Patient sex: M
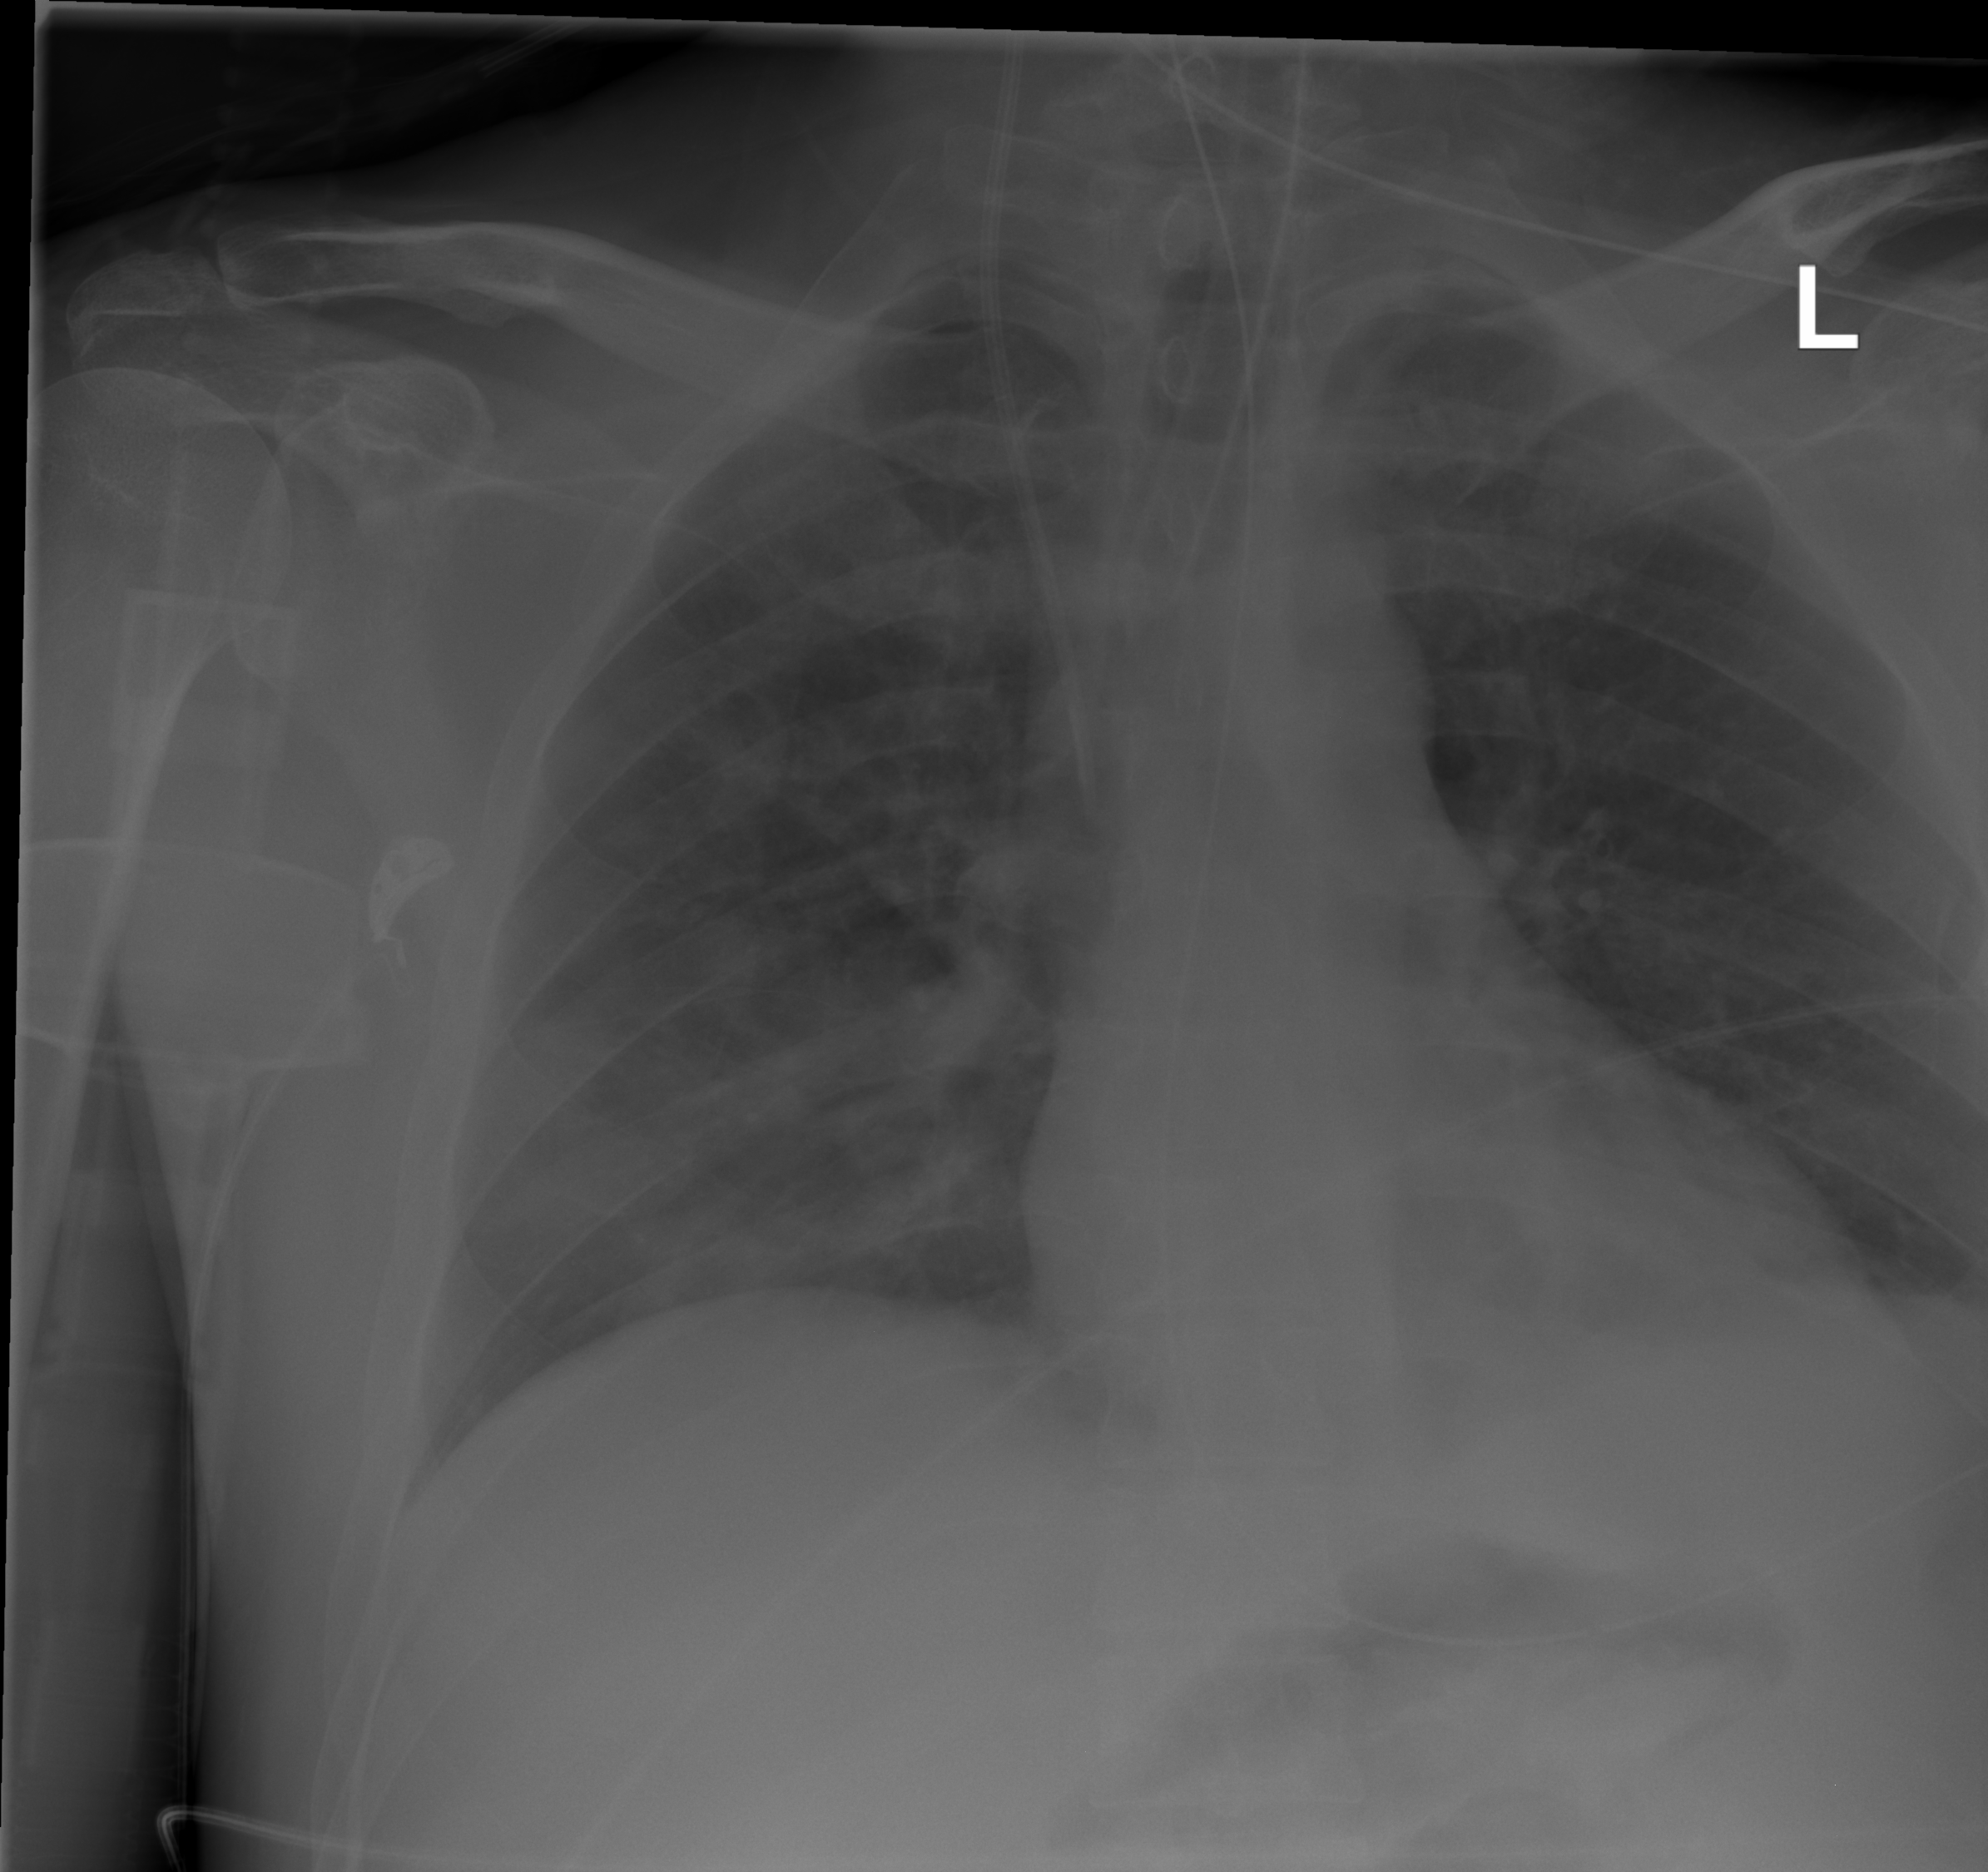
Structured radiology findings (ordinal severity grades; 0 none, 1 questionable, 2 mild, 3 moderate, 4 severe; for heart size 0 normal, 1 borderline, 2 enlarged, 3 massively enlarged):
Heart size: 0
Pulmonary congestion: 0
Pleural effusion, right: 2
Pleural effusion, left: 2
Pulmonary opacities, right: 2
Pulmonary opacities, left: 0
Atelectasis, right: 2
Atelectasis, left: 2